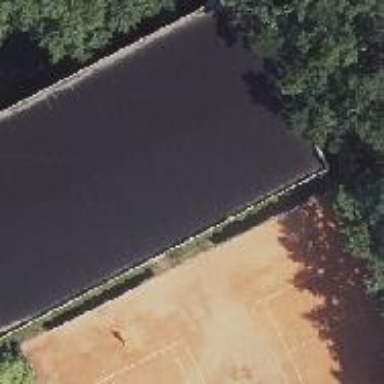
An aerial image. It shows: Sports hall meant for tennis.